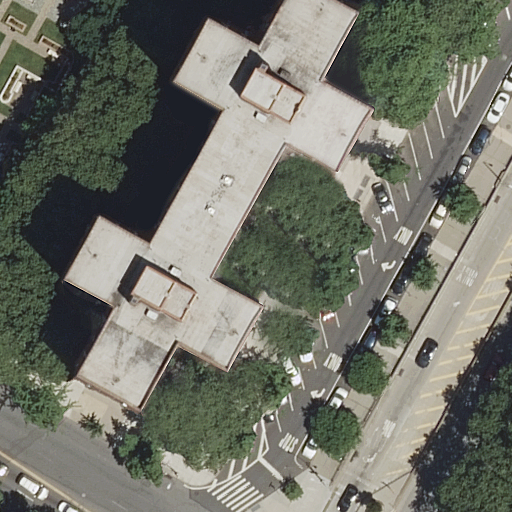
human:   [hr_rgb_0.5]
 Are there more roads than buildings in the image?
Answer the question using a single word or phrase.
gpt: yes

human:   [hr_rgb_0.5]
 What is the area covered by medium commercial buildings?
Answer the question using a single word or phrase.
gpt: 0m2

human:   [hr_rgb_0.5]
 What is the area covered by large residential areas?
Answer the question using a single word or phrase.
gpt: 0m2

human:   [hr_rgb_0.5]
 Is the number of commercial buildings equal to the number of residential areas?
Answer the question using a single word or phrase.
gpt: no

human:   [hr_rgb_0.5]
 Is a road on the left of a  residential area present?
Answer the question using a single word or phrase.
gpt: yes

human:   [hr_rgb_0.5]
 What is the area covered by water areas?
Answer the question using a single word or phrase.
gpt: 0m2

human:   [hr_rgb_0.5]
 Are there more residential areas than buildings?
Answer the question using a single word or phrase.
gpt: yes

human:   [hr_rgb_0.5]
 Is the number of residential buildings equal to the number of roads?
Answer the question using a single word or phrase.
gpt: no

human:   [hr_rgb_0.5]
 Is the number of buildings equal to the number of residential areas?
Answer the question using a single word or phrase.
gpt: no

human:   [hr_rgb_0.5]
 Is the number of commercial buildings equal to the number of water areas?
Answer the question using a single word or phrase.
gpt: yes

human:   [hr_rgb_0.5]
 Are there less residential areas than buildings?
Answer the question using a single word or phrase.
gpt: no

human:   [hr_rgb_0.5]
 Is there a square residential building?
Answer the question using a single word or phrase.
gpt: no

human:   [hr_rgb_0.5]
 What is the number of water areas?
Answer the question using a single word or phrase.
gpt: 0

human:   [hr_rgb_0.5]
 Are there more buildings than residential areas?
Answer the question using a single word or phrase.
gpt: no

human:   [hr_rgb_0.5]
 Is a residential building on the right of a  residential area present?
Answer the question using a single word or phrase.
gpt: yes

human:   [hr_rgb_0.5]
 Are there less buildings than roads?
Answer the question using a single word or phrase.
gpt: yes

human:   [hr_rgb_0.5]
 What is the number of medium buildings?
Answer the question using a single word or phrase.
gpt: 0

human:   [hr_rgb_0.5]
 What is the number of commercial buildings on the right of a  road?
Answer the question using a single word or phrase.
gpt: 0

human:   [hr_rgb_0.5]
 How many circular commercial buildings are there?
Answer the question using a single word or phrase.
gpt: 0

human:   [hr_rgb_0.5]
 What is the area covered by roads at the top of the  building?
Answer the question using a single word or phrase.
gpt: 0m2

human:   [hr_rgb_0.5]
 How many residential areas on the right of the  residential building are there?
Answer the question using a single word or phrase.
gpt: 1

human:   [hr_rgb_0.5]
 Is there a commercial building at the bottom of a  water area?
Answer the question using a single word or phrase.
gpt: no

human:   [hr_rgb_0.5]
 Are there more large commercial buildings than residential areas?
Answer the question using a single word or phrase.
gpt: no

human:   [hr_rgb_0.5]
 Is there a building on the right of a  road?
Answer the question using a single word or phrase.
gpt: yes

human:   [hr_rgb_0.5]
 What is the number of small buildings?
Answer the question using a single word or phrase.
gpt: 0

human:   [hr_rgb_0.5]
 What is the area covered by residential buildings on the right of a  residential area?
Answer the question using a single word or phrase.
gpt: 1912m2

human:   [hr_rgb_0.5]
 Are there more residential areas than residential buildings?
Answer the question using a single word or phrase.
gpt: yes

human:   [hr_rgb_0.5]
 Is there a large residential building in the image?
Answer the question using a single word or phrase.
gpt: yes

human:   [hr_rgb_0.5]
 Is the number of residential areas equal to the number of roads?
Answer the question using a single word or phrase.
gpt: no

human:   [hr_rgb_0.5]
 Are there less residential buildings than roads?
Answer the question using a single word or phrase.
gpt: yes

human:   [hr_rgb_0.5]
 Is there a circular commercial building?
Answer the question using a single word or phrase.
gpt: no

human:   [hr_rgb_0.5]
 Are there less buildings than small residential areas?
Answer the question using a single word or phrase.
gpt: no

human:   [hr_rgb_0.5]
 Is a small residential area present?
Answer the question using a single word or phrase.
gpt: yes

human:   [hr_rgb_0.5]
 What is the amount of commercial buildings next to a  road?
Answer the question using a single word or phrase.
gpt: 0

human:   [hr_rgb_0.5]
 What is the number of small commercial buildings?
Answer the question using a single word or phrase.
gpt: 0

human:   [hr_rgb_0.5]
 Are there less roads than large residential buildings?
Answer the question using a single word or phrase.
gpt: no